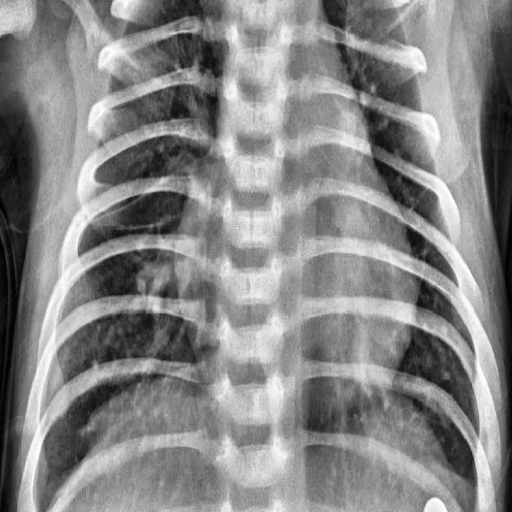
Finding: PNEUMONIA